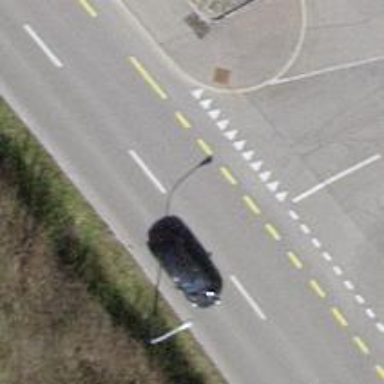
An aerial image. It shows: Asphalt road with primary highway designation. There is designated left lane for cyclists.